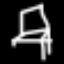
Label: chair